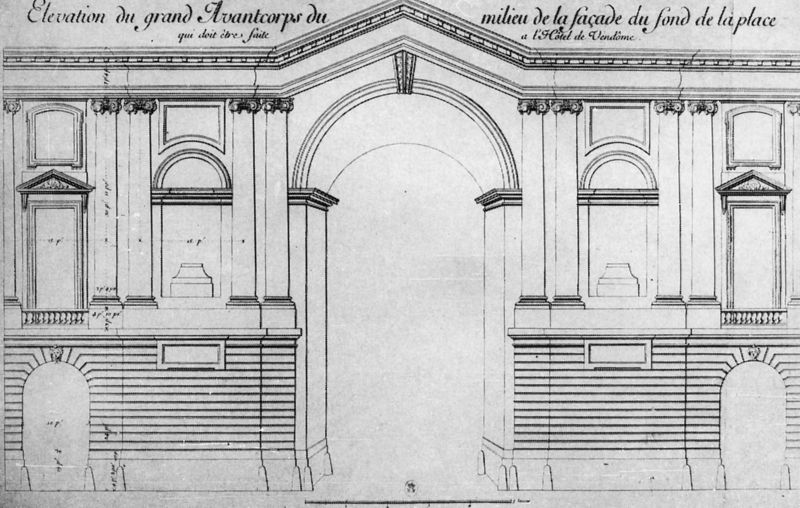
Titel: Place de Nos Conquêtes (Studien)
Institution: Paris, Bibliothèque Nationale
Schlagwörter: feder, weiß, fenster, frankreich, paris, schwarz, skizze, tür, zeichnung, gebäude, haus, architektur, schrift, bogen, fassade, giebel, mauer, pilaster, französisch, rundbogen, hotel, tor, bögen, eingang, text, stempel, entwurf, französich, segmentbogen, portal, rustika, voluten, gabäude, basis, fesnter, massstab, aufriss, sockelzone, bossierung, masstab, rundbogenportal, bosse, gesprenge, entwruf, bu, hotel de vendome